Field crop: maize
Growth stage: 1
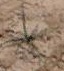
Species: salsola